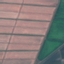
Land use / land cover class: AnnualCrop